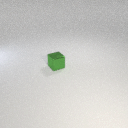
small green metal cube